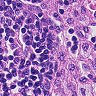
Metastatic tissue present: no